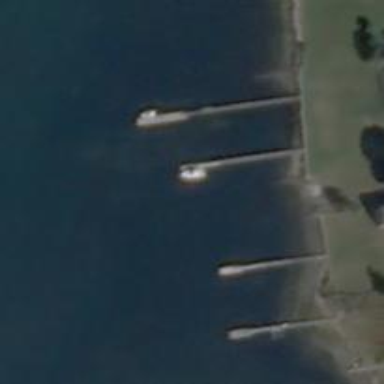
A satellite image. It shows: Man-made pier.